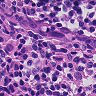
Metastatic tissue present: no